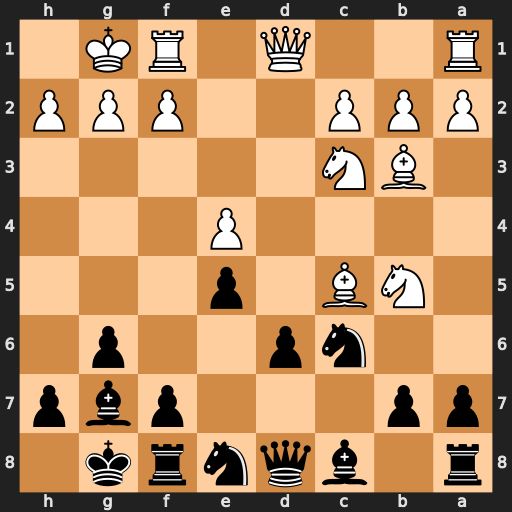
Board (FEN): r1bqnrk1/pp3pbp/2np2p1/1NB1p3/4P3/1BN5/PPP2PPP/R2Q1RK1
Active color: b
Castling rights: -
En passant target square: -
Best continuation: dxc5 Qxd8 Nxd8